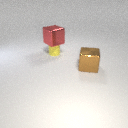
large brown metal cube in front of small yellow rubber cylinder